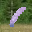
Label: 1